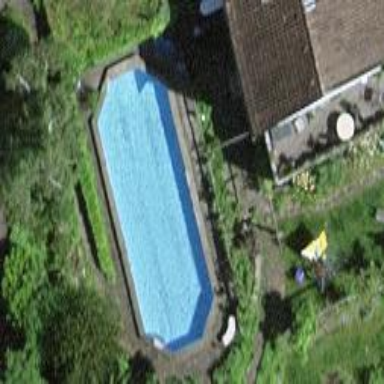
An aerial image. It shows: Outdoor swimming pool in leisure land.